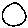
Label: circle